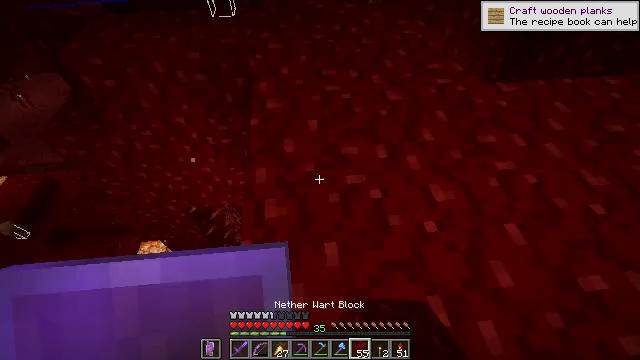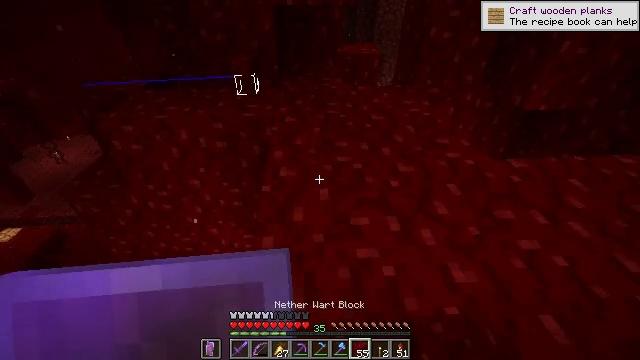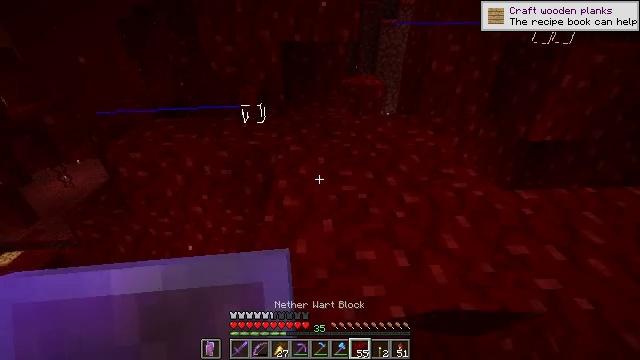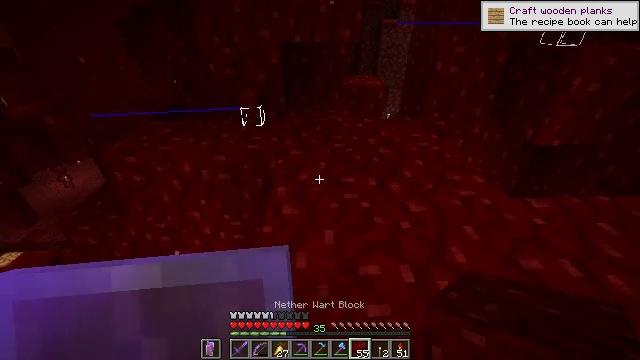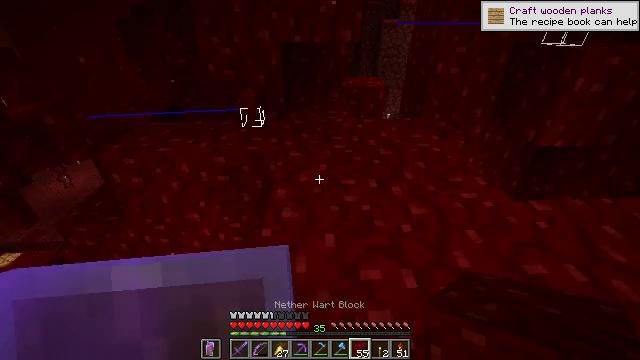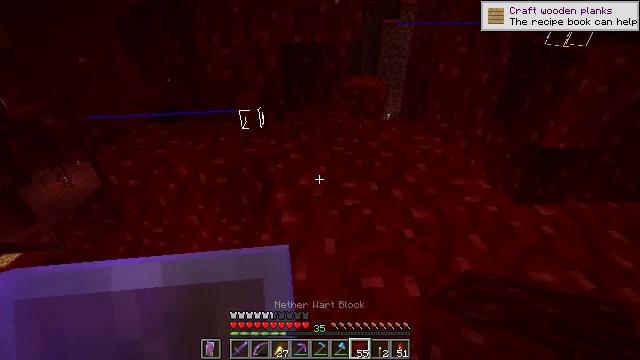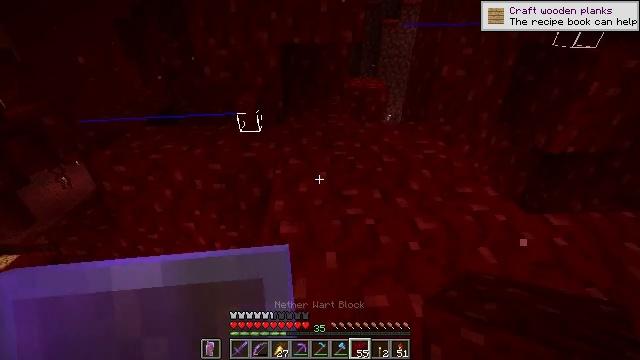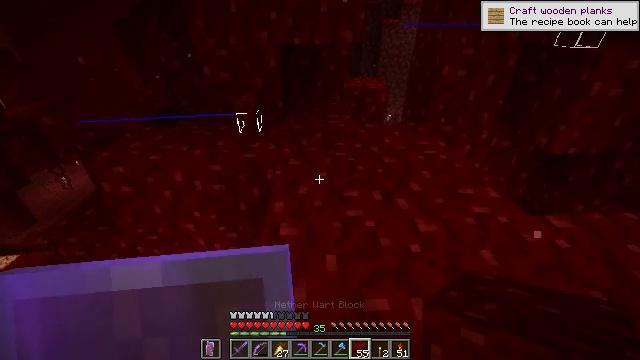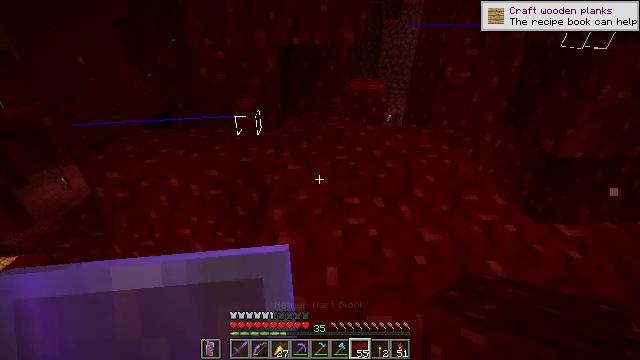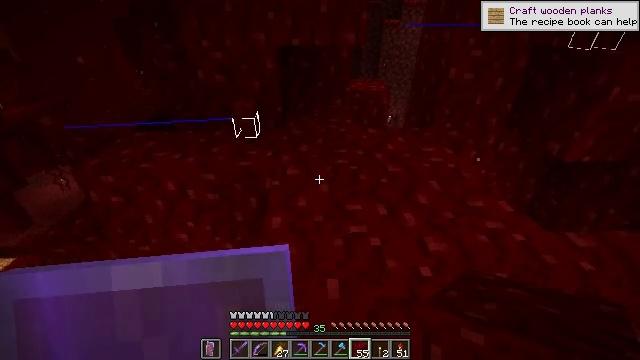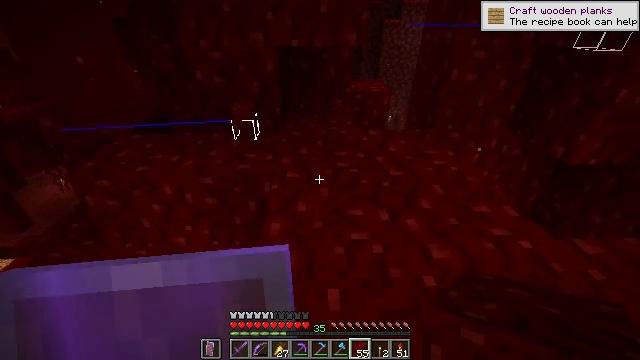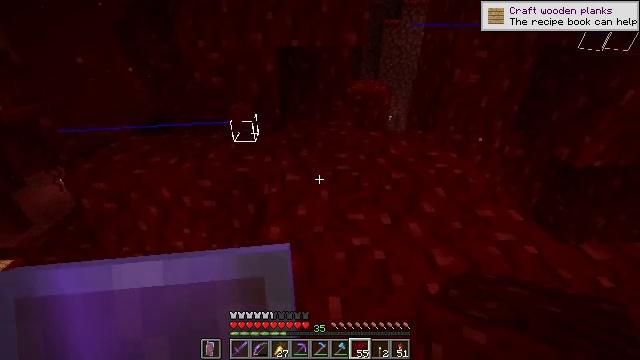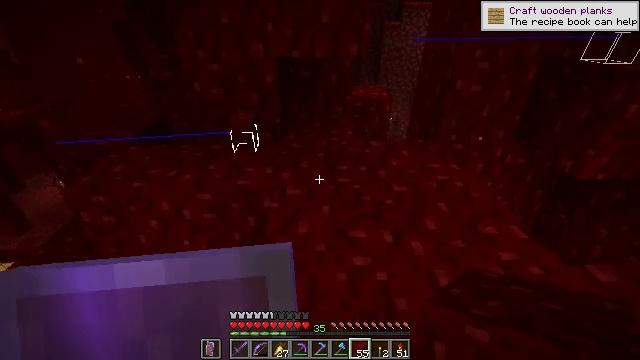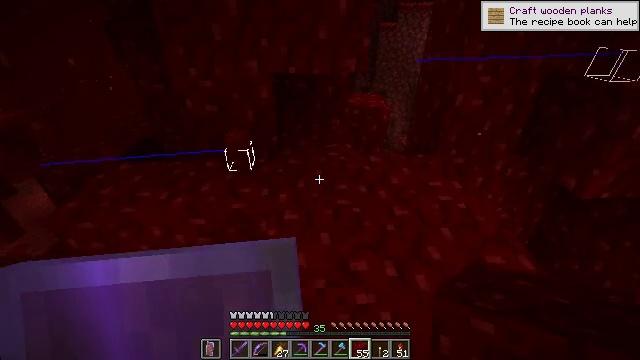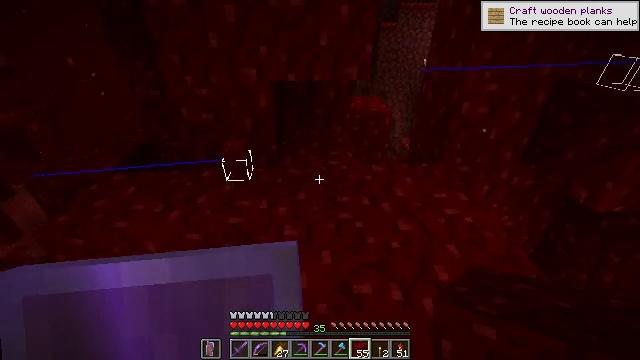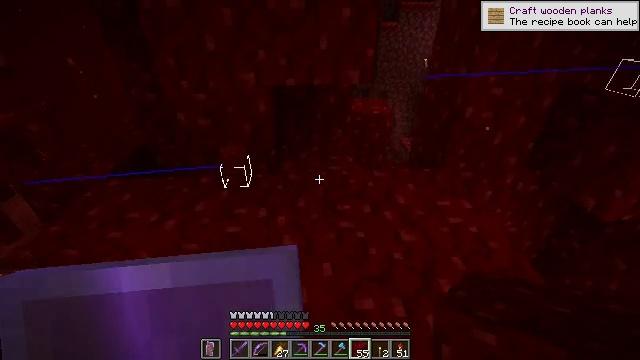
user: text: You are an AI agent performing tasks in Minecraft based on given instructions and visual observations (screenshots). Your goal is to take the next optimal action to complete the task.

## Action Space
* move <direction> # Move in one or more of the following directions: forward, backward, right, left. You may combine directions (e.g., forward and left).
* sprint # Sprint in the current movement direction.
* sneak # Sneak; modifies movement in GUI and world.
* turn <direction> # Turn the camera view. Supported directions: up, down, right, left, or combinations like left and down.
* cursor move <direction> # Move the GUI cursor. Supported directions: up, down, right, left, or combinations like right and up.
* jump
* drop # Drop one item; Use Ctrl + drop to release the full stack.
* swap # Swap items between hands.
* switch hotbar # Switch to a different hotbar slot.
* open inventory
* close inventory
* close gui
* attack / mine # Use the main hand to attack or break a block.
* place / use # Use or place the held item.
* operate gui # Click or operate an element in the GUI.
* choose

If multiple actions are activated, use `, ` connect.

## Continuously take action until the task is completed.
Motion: motion action
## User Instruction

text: Mine the nether wart block in the Nether.
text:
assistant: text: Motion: move forward, sneak, turn left and up
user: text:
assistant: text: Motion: move forward, sneak, turn left and up
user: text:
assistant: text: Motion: move forward, sneak
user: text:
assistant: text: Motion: move forward, sneak
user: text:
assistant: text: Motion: move forward, sneak
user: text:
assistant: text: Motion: move forward, sneak
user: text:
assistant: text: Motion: move forward, sneak
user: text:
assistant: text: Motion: move forward, sneak
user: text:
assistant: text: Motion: move forward, sneak
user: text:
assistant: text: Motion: move forward, sneak
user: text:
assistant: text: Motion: move forward
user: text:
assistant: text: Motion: move forward
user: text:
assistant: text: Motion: move forward
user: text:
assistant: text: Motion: move forward
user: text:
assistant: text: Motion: move forward
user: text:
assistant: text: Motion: move forward
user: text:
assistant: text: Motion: move forward
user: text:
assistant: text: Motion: move forward
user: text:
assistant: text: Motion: move forward
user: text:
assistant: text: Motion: move forward
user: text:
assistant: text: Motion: move forward, sneak
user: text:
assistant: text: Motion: move forward, sneak
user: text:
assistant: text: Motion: move forward, sneak
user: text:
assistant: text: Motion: move forward, sneak
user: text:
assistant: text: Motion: move forward, sneak
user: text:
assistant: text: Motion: move forward, sneak
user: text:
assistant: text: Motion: move forward, sneak
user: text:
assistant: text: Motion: move forward, sneak
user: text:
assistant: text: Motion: sneak
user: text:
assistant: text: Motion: sneak